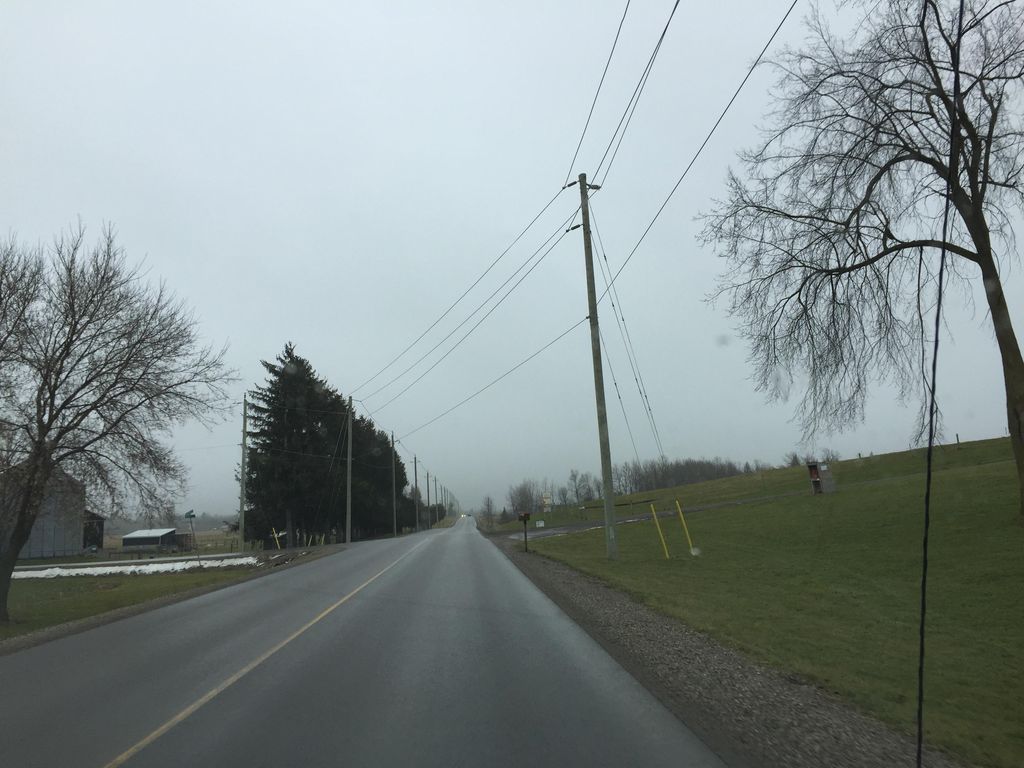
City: kitchener-waterloo